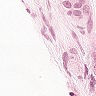
Metastatic tissue present: yes